Question: I am creating a search bar & button form with jquery like this:
'''
var search_list_item = $("<li />");
var search_form = $("<form />", {
name: "search_form",
class: "search_form"
});
var search_input = $("<input />", {
type: "text",
name: "search_input",
class: "search_bar"
});
var search_button = $('<input'
+ ' type="submit"'
+ ' value="&#128269;"'
+ ' class="search_button"'
+ ' name="search_button"'
+' />');
search_form.append(search_input);
search_form.append(search_button);
search_list_item.append(search_form);
'''
The CSS is set with this
'''
.search_bar{
background-color:white;
box-shadow: rgb(204, 204, 204) 0px 0px 0px 1px inset;
border: 1px solid rgb(178, 210, 203);
border-radius: 8px;
height: 20px;
width: 150px;
font-size: 12px;
}
.search_button {
cursor: pointer;
border: 0px;
background-color: #d4d4d4;
font-family: 'EntypoRegular';
color: #5f615c;
font-size: 30px;
line-height: 1px;
padding: 0px;
height: 20px;
width: 20px;
left: 15.4%;
}
'''
The HTML comes out looking like this:
'''
<li>
<form name="search_form" class="search_form">
<input type="text" name="search_input" class="search_bar"/>
<input type="submit" value="" class="search_button" name="search_button"/>
</form>
</li>
'''
But the end result looks like this:

Why is the search bar and button not lined up?
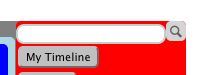
Answer: Decrease the 'search_button' 'font-size:30px' to 'font-size:15px' <URL>
'''
.search_button {
font-size: 15px;
}
'''